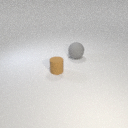
small brown rubber cylinder to the left of large gray rubber sphere